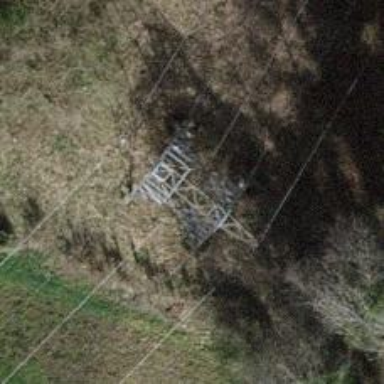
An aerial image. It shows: Power line with three cables.